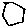
Label: hexagon